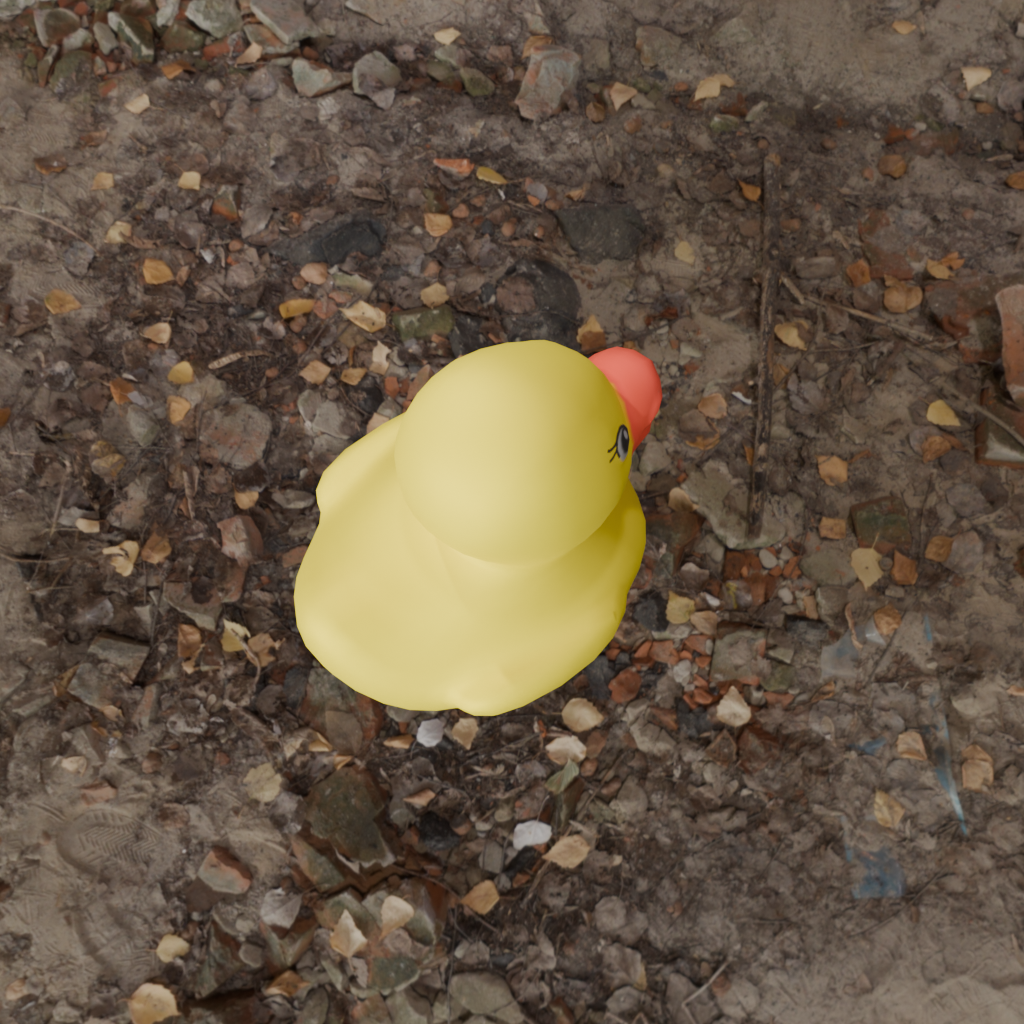
an image of a yellow rubber duck seen from <back_right_top> in an interior of an abandoned industrial building.